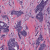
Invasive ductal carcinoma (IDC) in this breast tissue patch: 1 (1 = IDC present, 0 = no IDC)